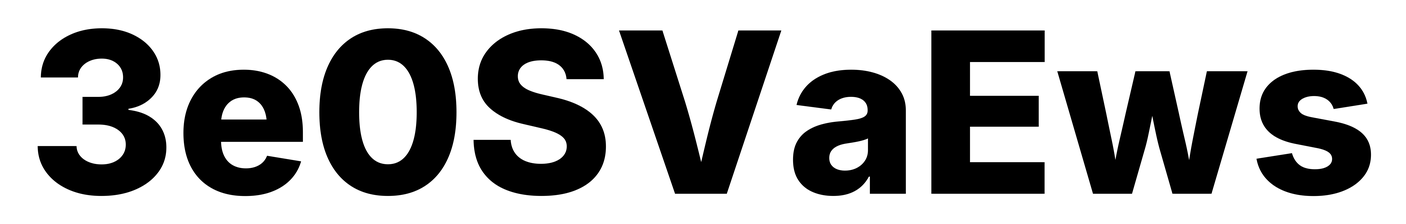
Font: Inter_ExtraBold